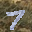
Label: 7